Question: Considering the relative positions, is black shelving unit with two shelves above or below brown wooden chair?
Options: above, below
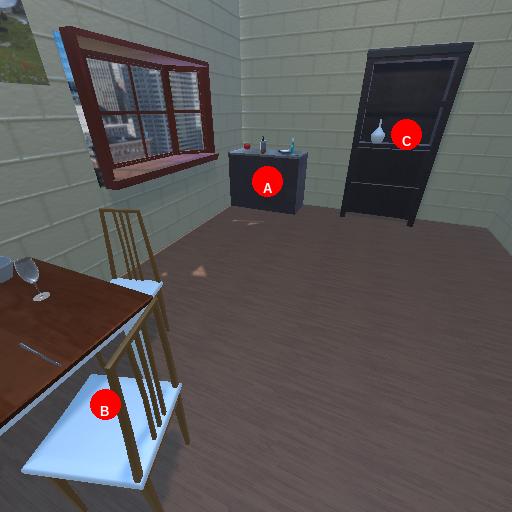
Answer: above